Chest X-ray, PA view. Patient: 63 years old, sex F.
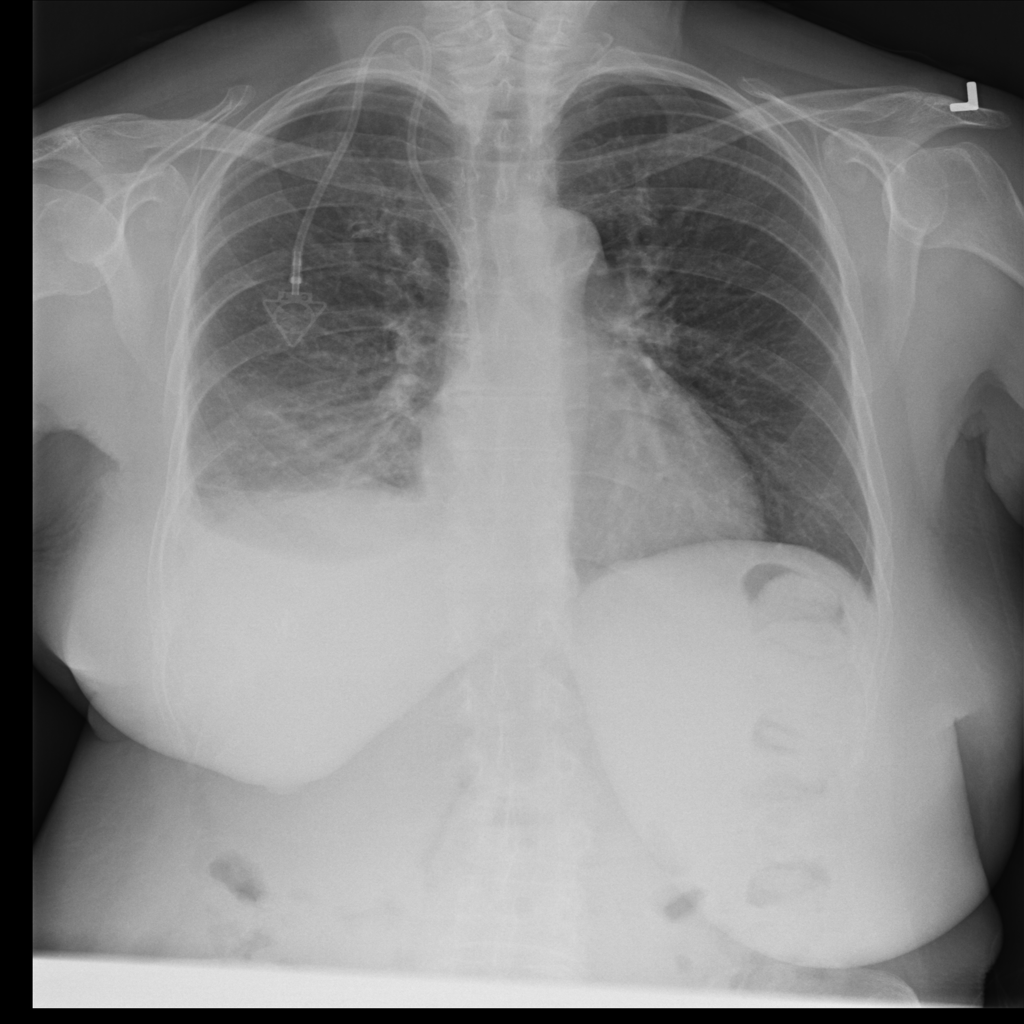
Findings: Effusion, Infiltration